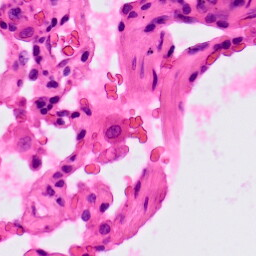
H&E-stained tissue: Lung